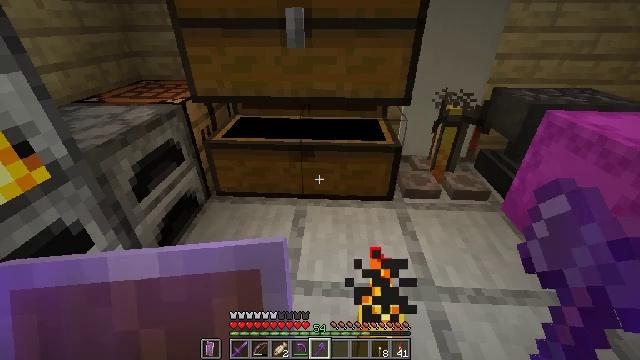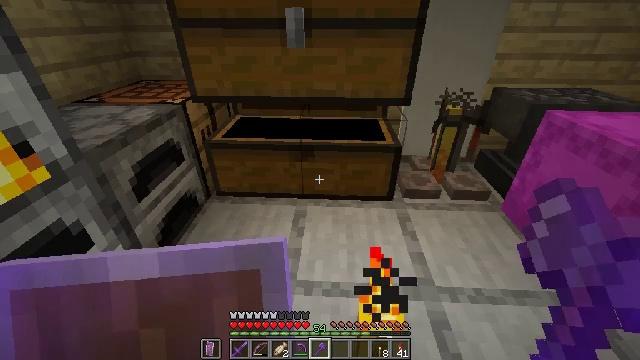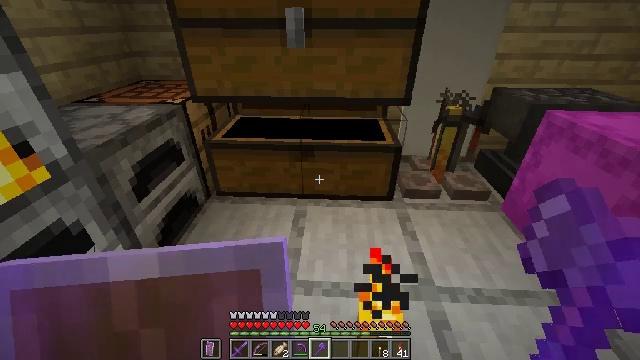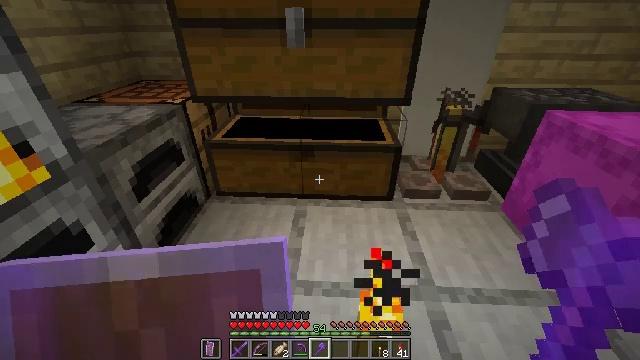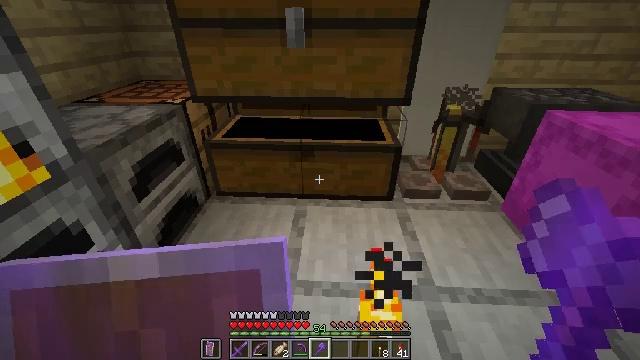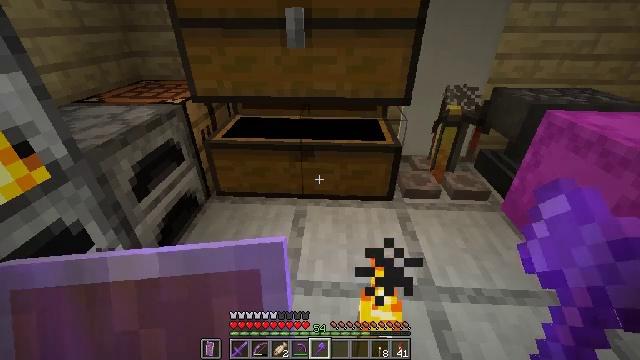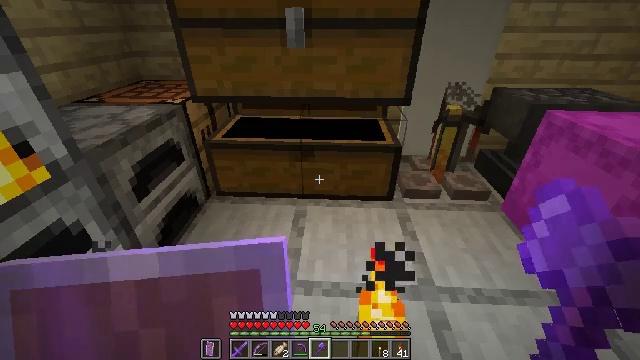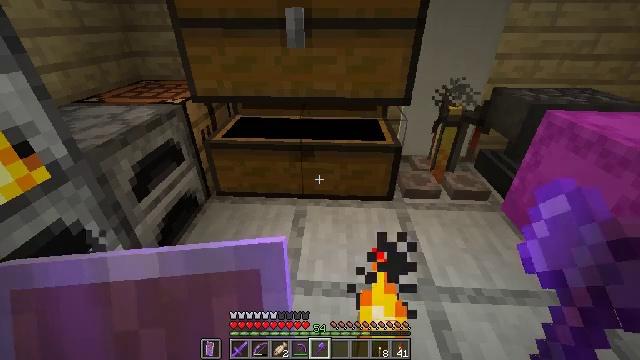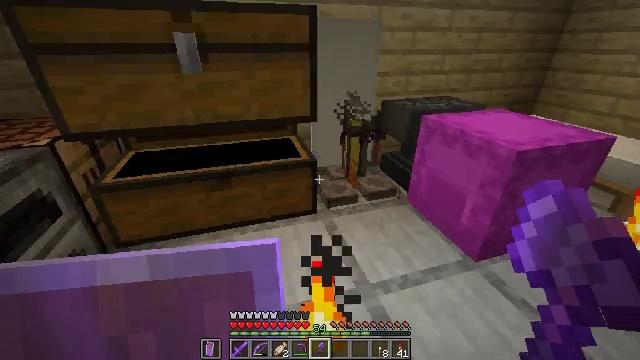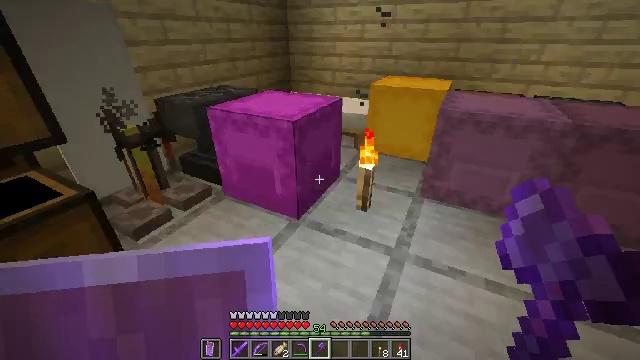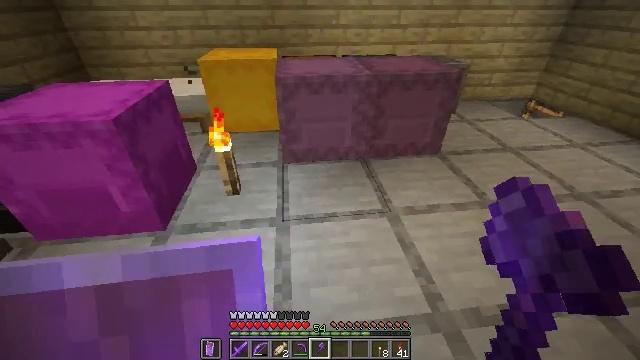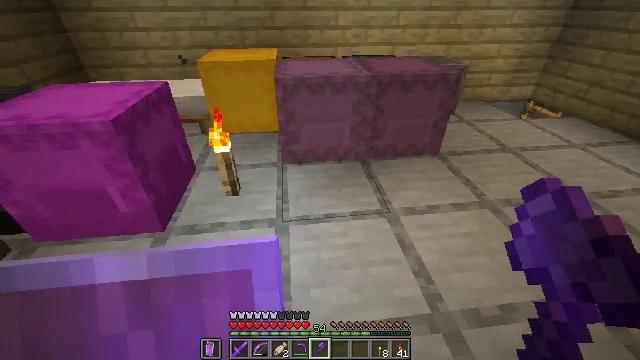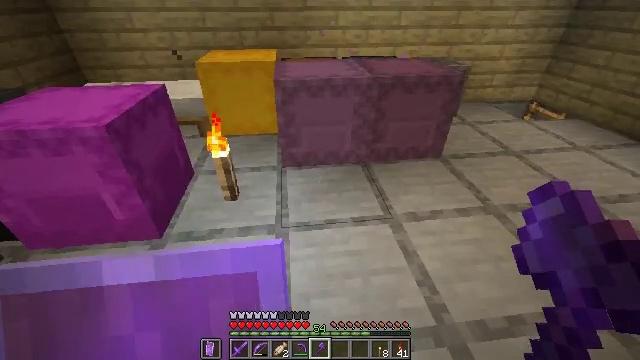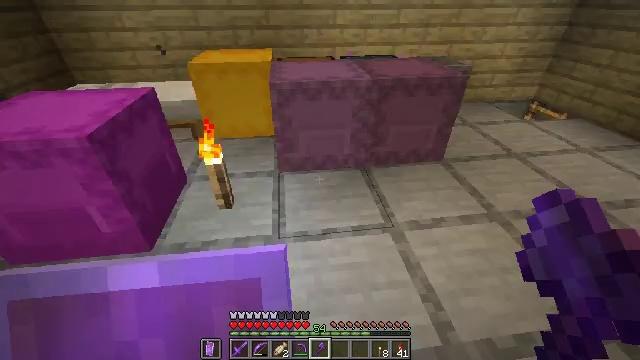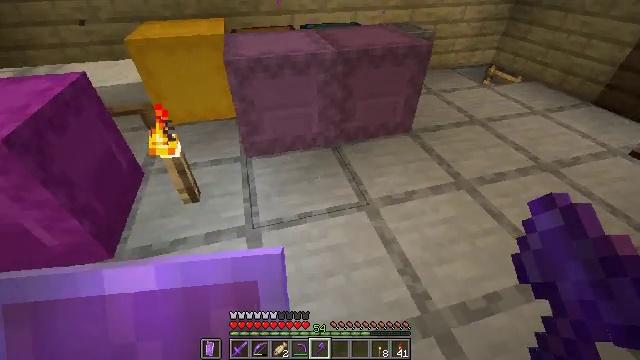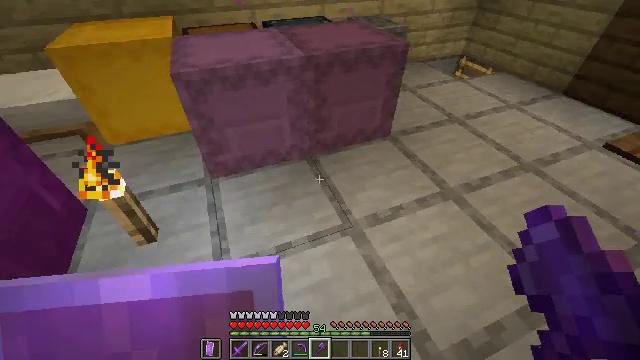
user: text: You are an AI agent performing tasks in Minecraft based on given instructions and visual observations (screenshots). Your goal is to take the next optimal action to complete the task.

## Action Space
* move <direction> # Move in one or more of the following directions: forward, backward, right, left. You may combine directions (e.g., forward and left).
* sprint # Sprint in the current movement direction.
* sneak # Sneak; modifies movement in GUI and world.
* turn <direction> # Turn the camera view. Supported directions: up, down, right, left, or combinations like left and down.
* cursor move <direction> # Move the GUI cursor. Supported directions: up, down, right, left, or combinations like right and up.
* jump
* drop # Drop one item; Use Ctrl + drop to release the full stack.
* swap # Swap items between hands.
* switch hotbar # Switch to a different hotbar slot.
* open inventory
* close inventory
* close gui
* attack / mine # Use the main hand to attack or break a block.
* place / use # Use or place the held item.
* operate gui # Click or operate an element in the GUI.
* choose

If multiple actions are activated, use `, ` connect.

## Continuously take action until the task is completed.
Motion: motion action
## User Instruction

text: Create a shulker box for extra storage space.
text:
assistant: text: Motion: no_op
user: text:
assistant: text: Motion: no_op
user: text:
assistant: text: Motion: no_op
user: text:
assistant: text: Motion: no_op
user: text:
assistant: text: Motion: no_op
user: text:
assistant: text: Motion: no_op
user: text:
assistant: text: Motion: no_op
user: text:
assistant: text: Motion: turn right and up
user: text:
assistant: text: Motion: turn right and down
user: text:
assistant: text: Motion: turn right and down
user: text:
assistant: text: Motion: no_op
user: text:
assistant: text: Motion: move forward
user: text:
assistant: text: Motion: move forward
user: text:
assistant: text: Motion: move forward, turn right and down
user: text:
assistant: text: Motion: move forward, turn right and down
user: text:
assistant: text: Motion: move forward, turn right
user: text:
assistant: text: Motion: move forward
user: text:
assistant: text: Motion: move forward
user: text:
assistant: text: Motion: move forward, turn left
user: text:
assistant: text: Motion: move forward, turn left
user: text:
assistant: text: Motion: move forward, turn left
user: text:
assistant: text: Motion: move forward, turn left and down
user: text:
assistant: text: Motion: move forward, turn left
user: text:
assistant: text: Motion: move forward
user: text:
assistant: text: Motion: move forward, turn left
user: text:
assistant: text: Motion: turn left
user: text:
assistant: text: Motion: turn left
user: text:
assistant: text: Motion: turn left
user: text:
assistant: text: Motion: move forward, turn left, jump
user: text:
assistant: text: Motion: move forward, turn left and down, jump